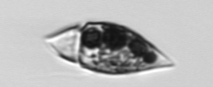
Label: Amphidinium